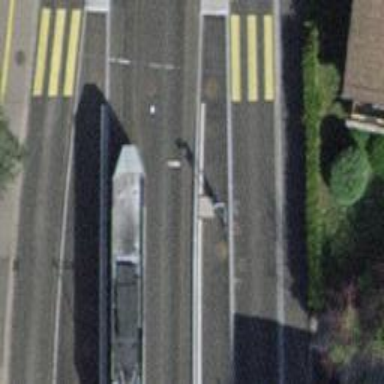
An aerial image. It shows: Tram stop with public transport connection.